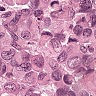
Metastatic tissue present: yes